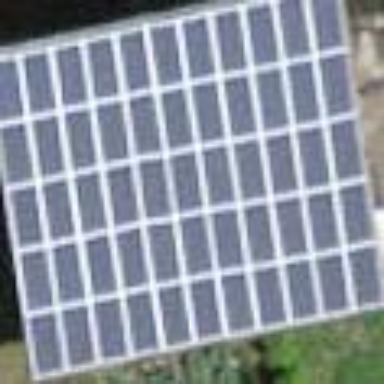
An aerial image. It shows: Solar power generator using photovoltaic panels.